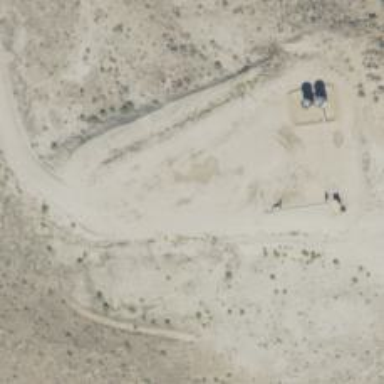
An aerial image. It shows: Petroleum well that is man-made.